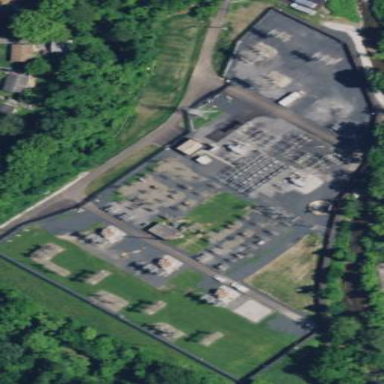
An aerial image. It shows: Substation surrounded by chain-link fence.